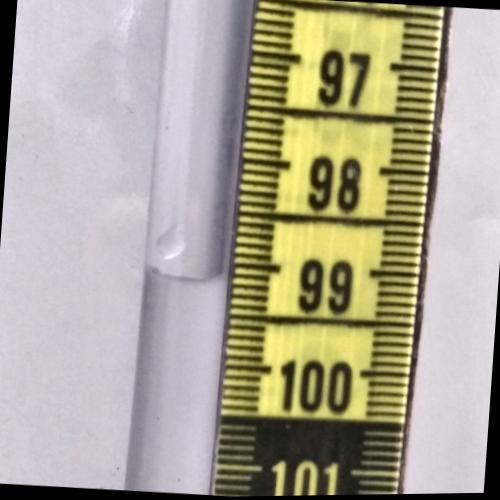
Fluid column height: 99.2 cm